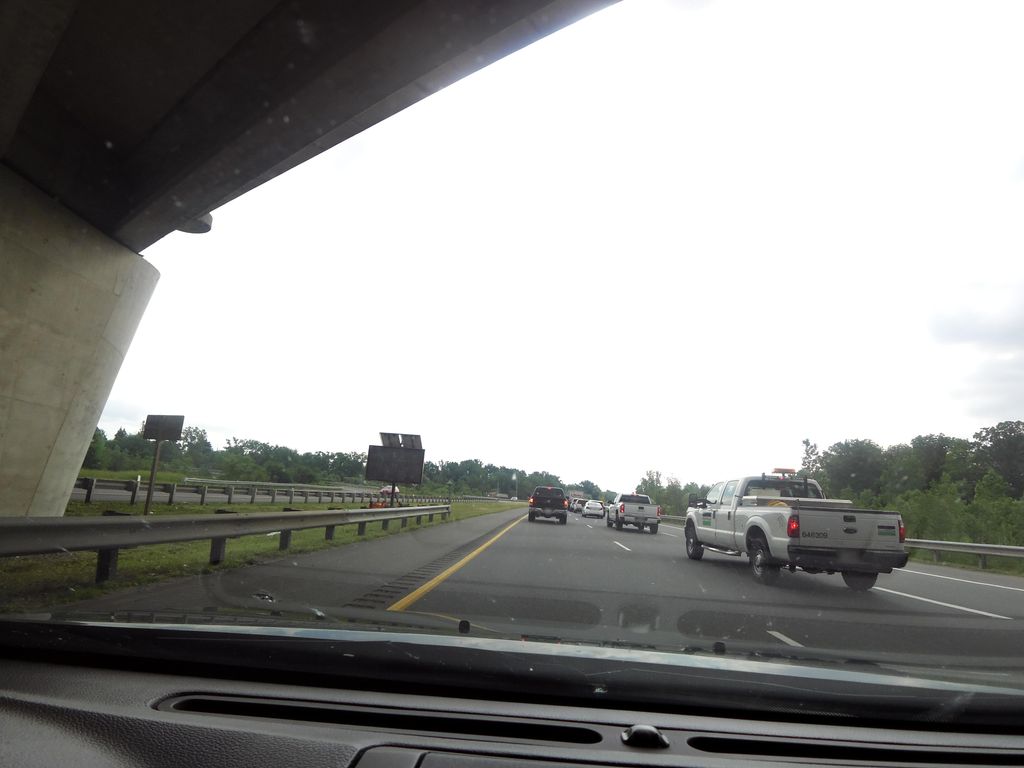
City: hamilton